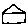
Label: house